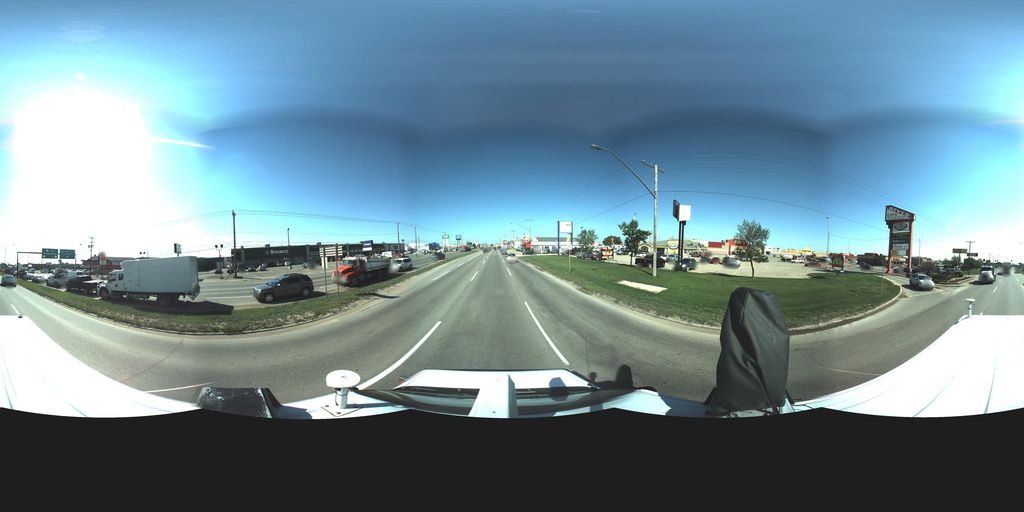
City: saskatoon